Current action and preconditions to check: trajectory_clear

Your task: For each precondition in the list above, predict whether it will hold at this action.

Consider the current scene as observed from the mobile robot's camera, and analyze the predicted future states of all dynamic agents (e.g., people, animals, vehicles, or any moving entities) within the NEXT SECOND.

IMPORTANT: Only answer "very likely" if you are absolutely certain—based on strong, clear evidence—that a dynamic agent will violate the precondition in the predicted future state. Do NOT answer "very likely" for unlikely, ambiguous, or low-probability risks.

Ask yourself for each precondition: Is there a high probability, with clear and convincing evidence, that the predicted future states of any dynamic agent will interfere with the predicted future state of the currently executing action within the NEXT SECOND, causing that precondition to fail?

Assess the risk level based on these predictions. Use "likely" or "very likely" if motions create a clear risk of interference.

Use "neutral" or "improbable" if agents are nearby but their predicted paths are clearly diverging or non-conflicting.

Failure Risk Categories: "very improbable", "improbable", "neutral", "likely", "very likely"

Answer Format: Output ONLY the probability_of_failure value from these categories: "very improbable", "improbable", "neutral", "likely", "very likely"

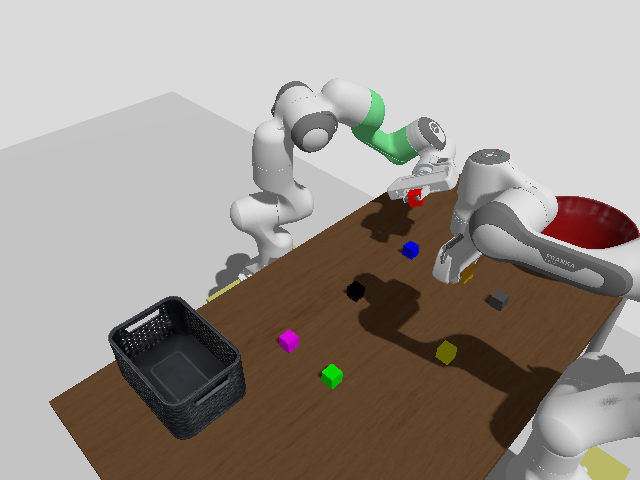

Answer: very improbable